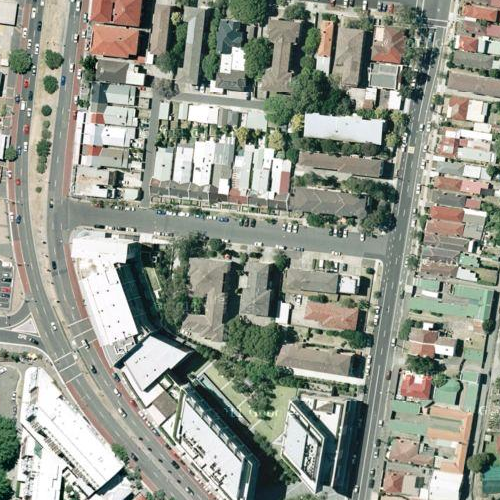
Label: sydney